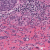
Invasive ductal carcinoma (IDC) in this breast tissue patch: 0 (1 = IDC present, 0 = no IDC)